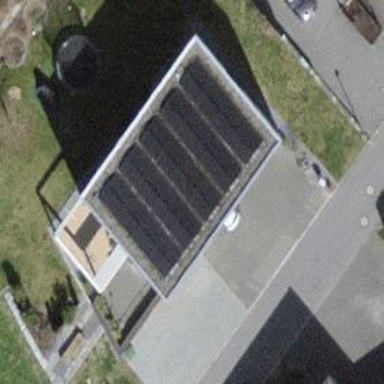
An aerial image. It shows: Solar photovoltaic panel generator.